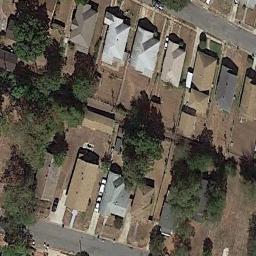
Label: residential